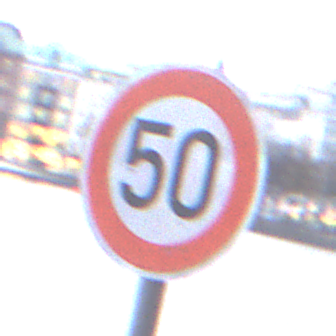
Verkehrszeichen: Geschwindigkeit50
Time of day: MorningAfternoon
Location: Outdoor (Urban)
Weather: Overcast
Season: NotSpecified
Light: Natural